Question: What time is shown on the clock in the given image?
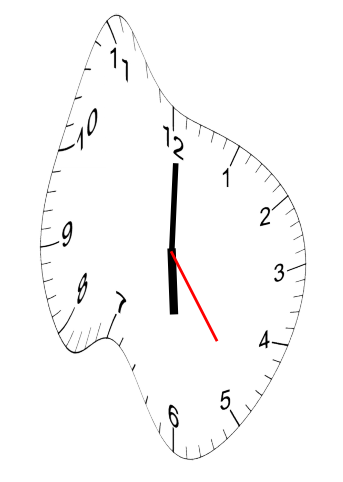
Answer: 06:00:24